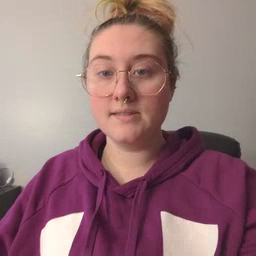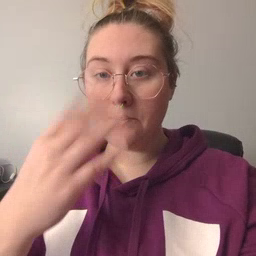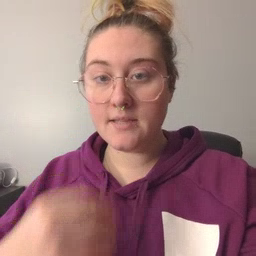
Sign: sleepy